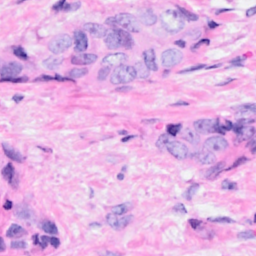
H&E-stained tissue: Breast